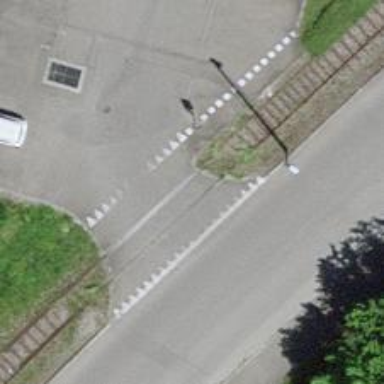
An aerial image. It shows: Railway level crossing.